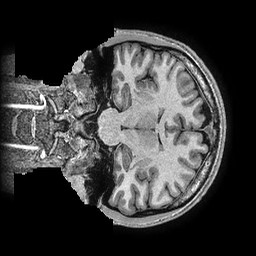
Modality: T1w
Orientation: coronal
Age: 30
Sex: male
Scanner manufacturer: ge
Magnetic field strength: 3 T
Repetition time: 0.006952 s
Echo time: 0.00292 s